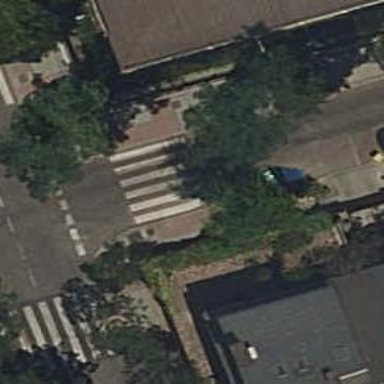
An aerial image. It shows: Zebra crossing on the road.